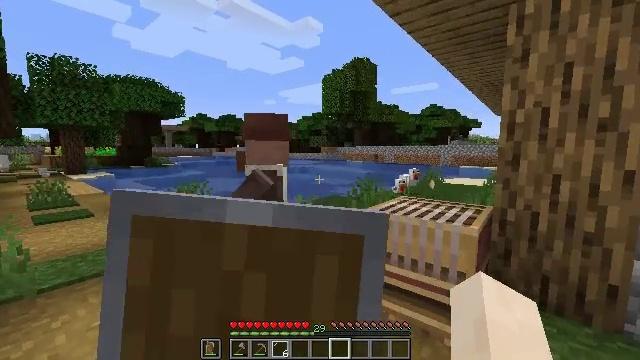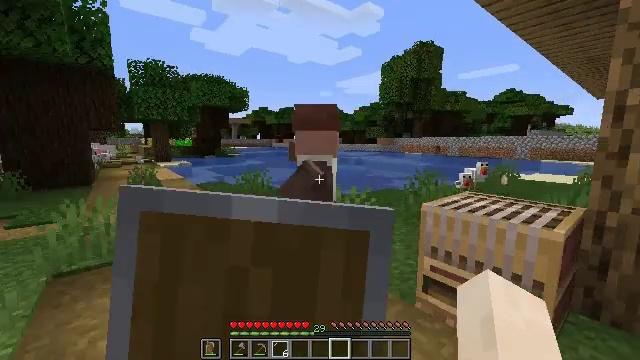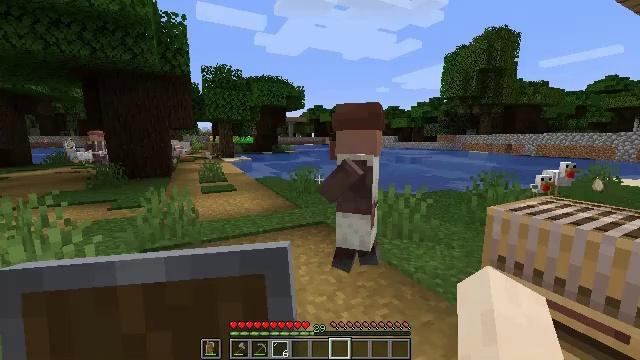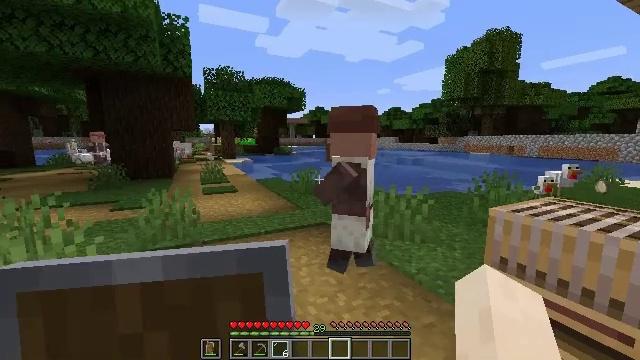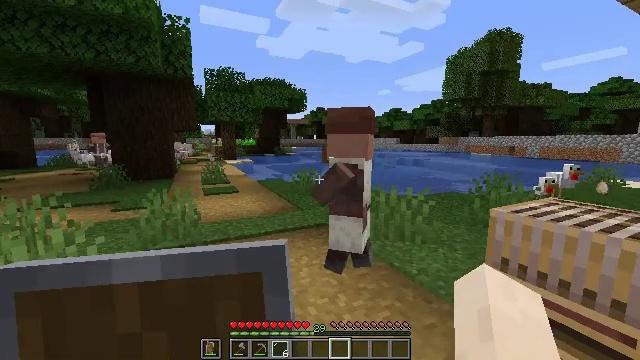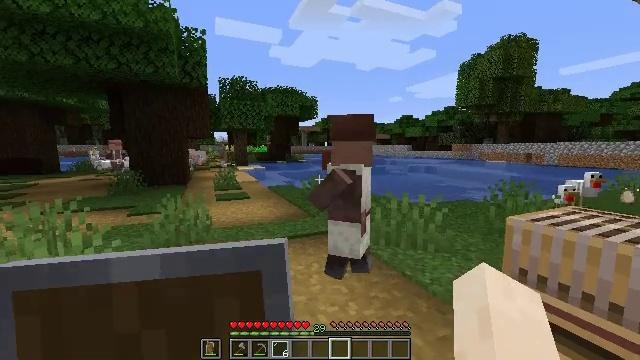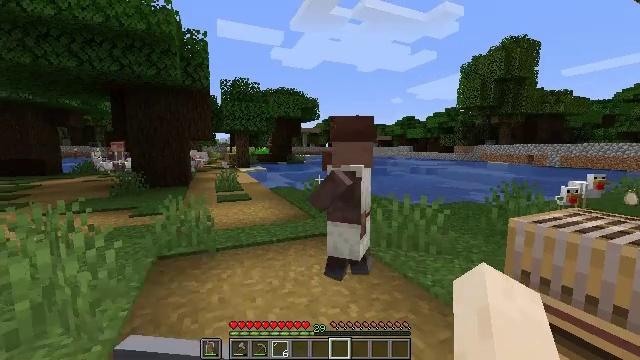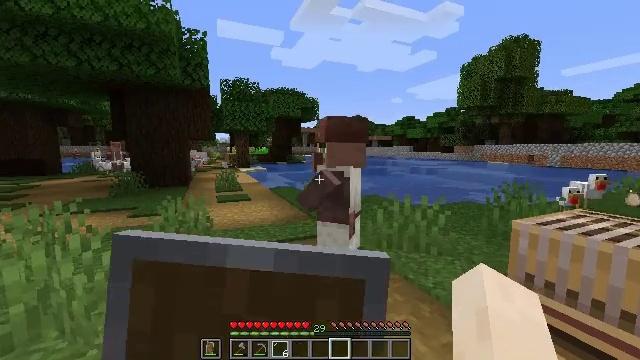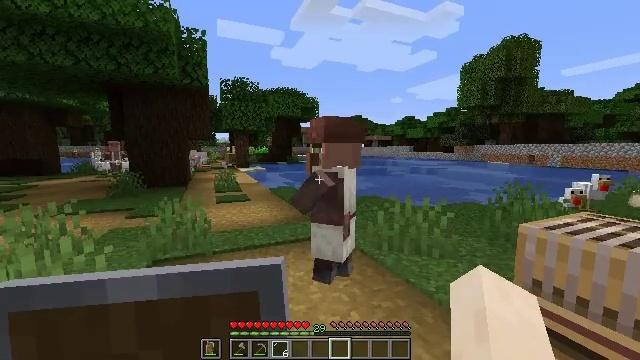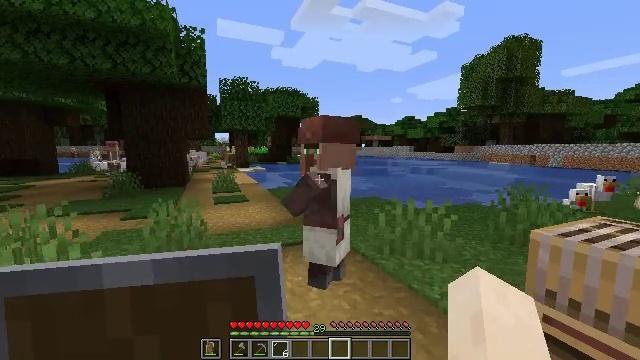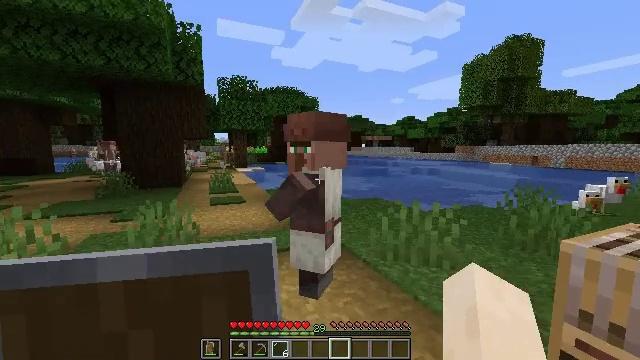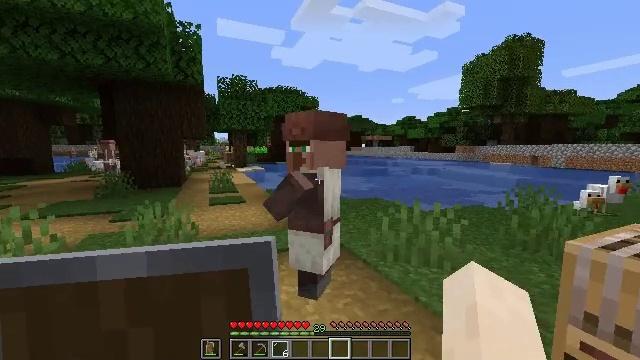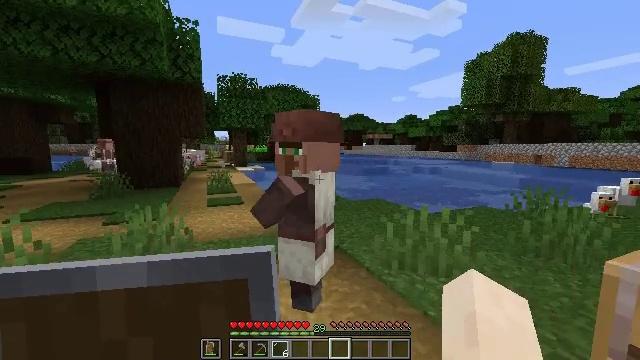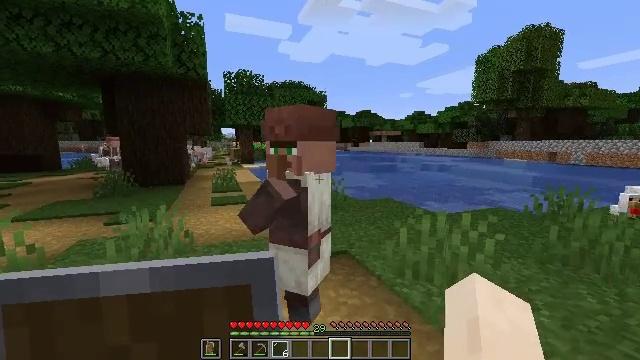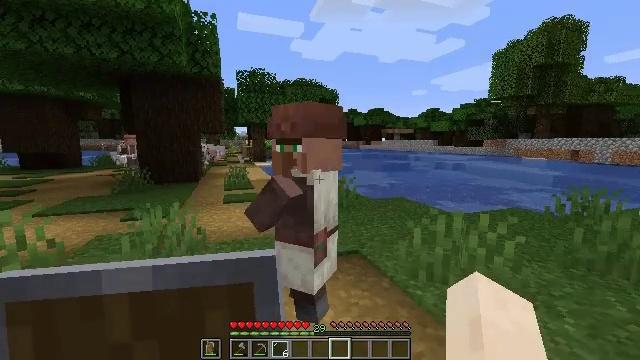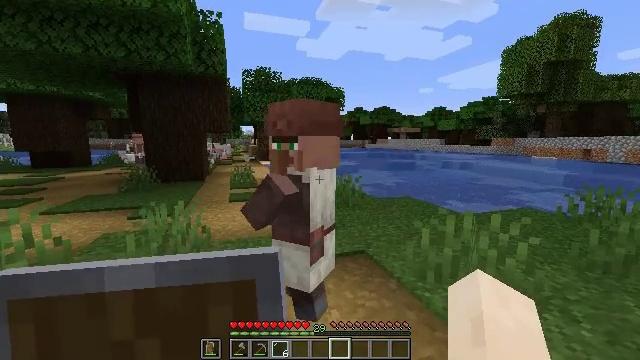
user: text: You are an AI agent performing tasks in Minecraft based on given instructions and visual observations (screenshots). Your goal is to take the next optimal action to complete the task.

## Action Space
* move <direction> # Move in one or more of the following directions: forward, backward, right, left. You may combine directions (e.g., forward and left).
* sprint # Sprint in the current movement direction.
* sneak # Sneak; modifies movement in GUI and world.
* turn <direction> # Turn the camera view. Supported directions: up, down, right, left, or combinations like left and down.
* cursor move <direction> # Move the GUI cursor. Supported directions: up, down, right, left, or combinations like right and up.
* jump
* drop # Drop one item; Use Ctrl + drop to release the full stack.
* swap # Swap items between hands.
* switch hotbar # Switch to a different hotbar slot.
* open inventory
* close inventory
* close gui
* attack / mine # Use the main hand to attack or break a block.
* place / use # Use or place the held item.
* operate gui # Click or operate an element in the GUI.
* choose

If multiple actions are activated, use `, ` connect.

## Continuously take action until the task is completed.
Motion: motion action
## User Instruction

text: Left click on the loom to mine it.
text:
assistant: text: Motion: turn left and down, use / place
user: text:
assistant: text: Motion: turn left
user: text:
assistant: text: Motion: no_op
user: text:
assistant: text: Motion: no_op
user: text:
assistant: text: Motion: turn left and up
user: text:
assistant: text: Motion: move forward, use / place
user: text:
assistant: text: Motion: move forward, use / place
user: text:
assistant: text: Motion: move forward, use / place
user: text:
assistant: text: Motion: move forward, use / place
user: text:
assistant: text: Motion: move forward
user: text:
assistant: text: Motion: move forward
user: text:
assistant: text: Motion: move forward
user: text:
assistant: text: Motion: turn left
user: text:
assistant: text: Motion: turn left
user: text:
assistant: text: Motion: turn left, use / place
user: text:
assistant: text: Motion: use / place
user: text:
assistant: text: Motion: use / place
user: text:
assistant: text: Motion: no_op
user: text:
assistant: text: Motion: no_op
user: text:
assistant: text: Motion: no_op
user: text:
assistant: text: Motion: no_op
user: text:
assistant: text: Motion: no_op
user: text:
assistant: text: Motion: no_op
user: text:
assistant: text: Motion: no_op
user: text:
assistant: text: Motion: no_op
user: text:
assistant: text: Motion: no_op
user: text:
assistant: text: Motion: cursor move left
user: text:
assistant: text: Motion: cursor move left and up
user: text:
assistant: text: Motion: cursor move left and up
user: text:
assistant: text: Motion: cursor move left and up